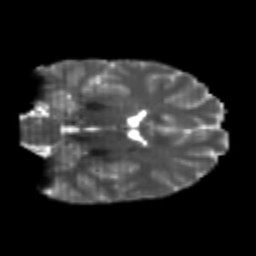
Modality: T2w
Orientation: coronal
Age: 21
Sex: female
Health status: healthy
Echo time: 0.074 s